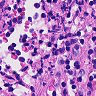
Metastatic tissue present: no